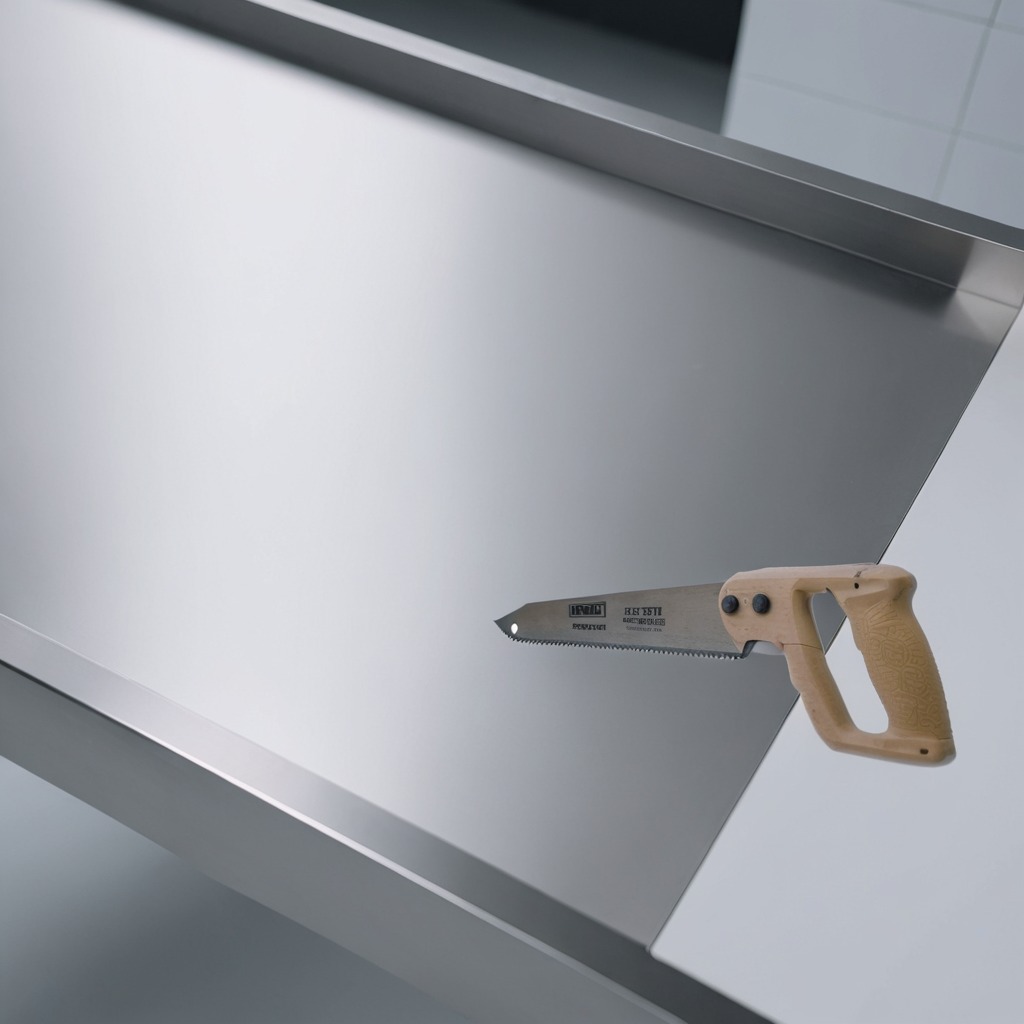
A metal saw is lying on the stainless steel table.